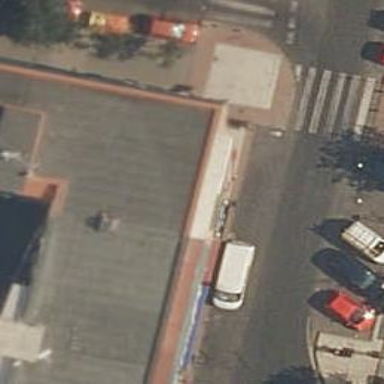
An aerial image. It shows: Greengrocer shop.